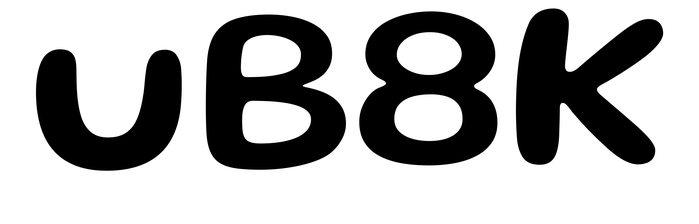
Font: Gluten_Medium